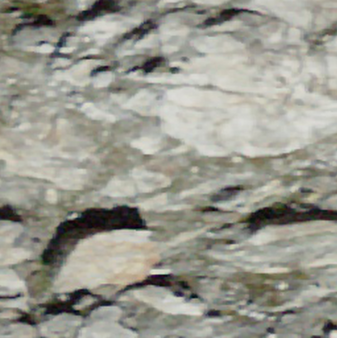
Label: bouldering_area